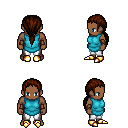
a pixel art fantasy rpg character, male body template, human, dark skin, teal tunic, white pants, brown ponytail hairstyle, cloth bracers, gold boots, four views (front, back, left, right), 2x2 character sprite sheet, small pixel art, hard edges, no anti-aliasing